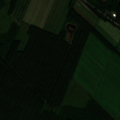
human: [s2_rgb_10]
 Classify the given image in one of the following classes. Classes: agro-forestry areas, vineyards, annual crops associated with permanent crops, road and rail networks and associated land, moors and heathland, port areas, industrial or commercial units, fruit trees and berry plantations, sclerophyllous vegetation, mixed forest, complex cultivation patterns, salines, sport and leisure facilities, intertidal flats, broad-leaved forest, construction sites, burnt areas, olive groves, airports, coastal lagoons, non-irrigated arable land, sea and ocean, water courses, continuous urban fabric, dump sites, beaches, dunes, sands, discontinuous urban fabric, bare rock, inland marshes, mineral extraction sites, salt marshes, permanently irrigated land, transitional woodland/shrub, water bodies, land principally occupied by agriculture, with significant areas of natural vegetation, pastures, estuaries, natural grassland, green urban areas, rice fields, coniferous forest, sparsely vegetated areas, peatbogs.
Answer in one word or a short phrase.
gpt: non-irrigated arable land, mixed forest, transitional woodland/shrub